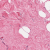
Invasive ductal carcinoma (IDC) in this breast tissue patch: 0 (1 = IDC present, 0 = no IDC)